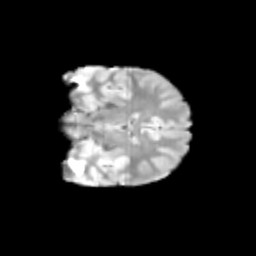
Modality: T2w
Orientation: coronal
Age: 11
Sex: female
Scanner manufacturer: siemens
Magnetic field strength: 3 T
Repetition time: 3.8 s
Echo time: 0.07 s